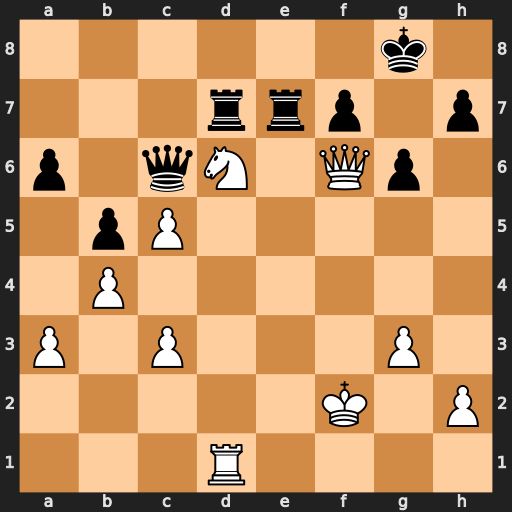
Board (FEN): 6k1/3rrp1p/p1qN1Qp1/1pP5/1P6/P1P3P1/5K1P/3R4
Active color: w
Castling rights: -
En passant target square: -
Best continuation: Ne8 Rd2+ Rxd2